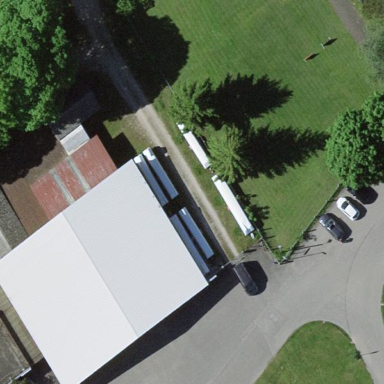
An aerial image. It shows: Hangar.